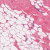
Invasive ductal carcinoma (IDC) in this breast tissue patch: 0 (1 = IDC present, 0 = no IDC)